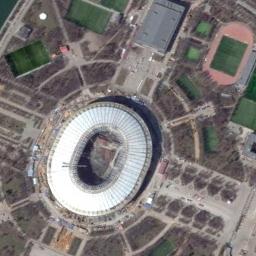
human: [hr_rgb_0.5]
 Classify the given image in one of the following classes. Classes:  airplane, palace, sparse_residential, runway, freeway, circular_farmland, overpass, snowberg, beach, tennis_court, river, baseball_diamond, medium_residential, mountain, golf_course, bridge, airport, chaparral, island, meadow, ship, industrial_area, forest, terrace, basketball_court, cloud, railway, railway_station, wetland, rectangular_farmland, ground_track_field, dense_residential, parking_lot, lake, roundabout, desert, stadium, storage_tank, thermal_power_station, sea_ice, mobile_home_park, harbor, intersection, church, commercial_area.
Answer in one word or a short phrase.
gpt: stadium